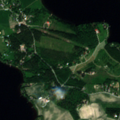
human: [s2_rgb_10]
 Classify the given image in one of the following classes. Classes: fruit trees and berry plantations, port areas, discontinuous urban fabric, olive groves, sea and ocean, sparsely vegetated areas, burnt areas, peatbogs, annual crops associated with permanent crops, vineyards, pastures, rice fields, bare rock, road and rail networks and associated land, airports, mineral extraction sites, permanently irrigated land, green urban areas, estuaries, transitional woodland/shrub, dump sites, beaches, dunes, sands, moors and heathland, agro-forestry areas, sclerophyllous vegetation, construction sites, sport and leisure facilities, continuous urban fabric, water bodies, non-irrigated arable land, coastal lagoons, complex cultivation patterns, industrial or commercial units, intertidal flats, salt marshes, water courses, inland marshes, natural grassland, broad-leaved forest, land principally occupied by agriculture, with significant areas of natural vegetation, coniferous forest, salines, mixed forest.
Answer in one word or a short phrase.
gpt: non-irrigated arable land, land principally occupied by agriculture, with significant areas of natural vegetation, mixed forest, water bodies